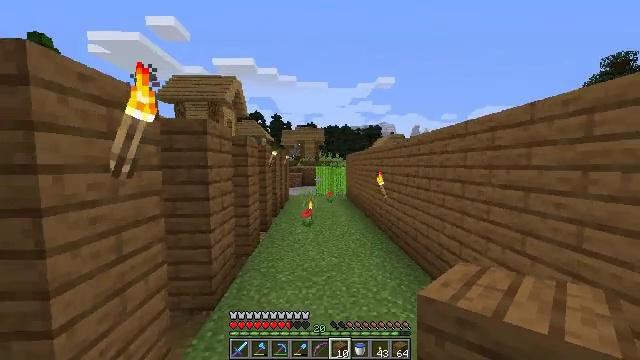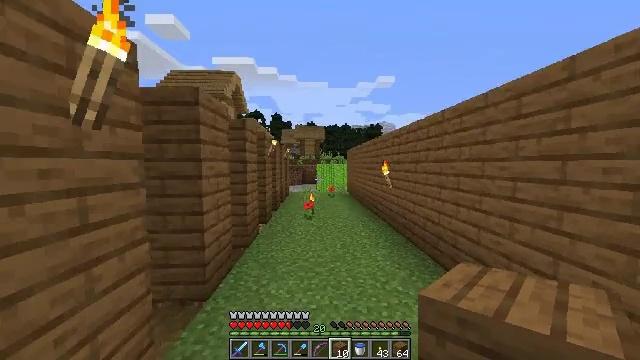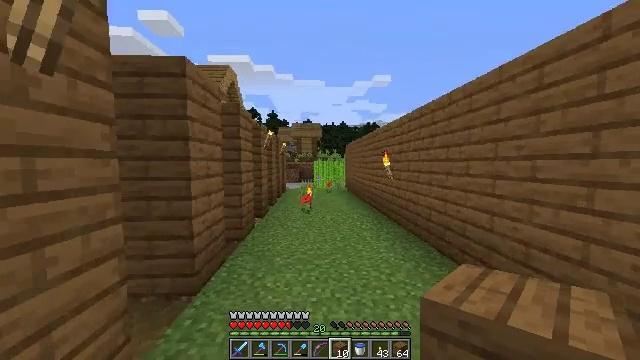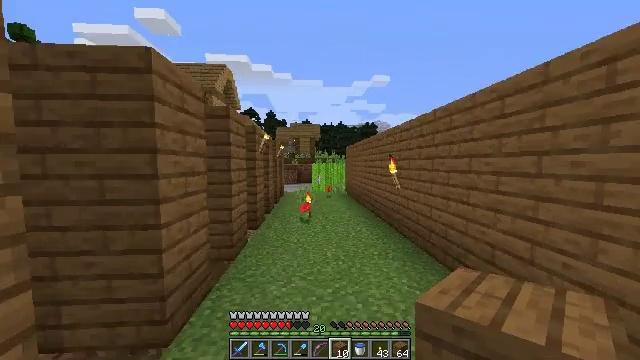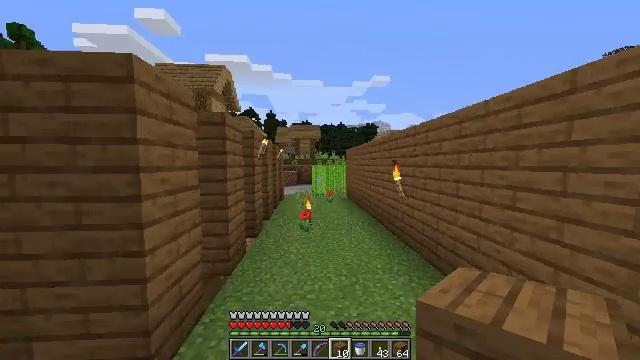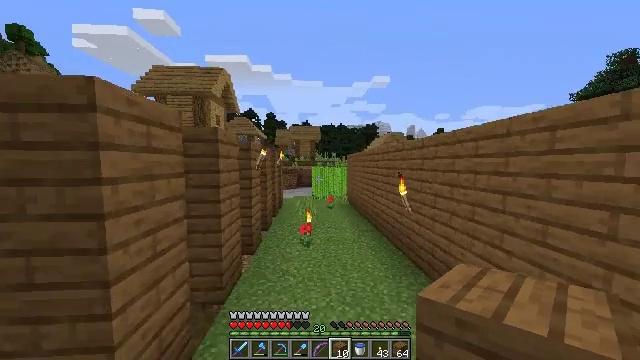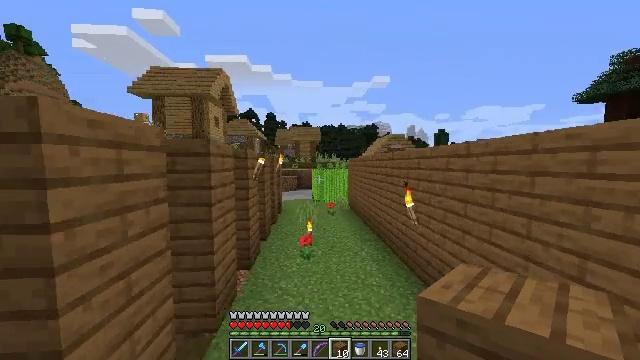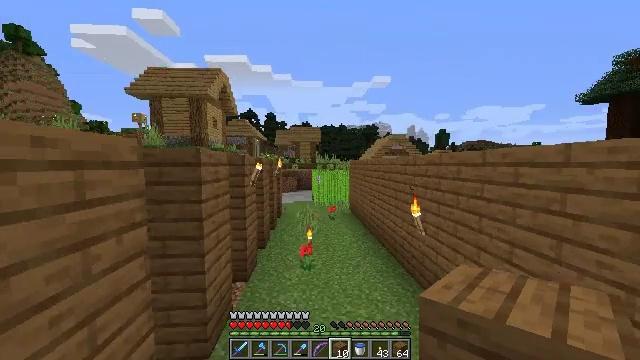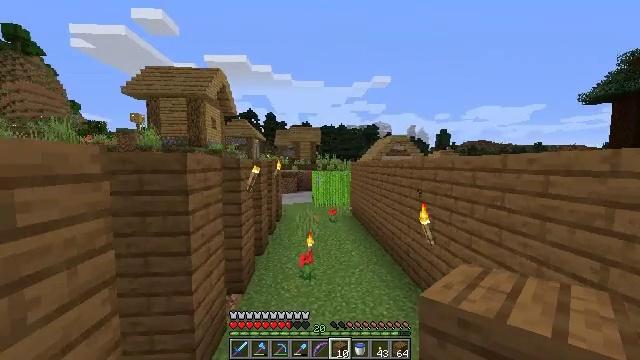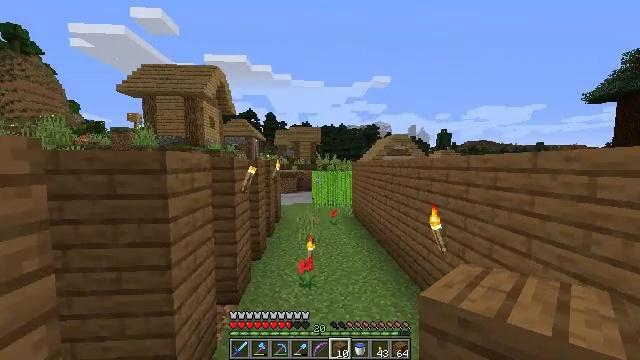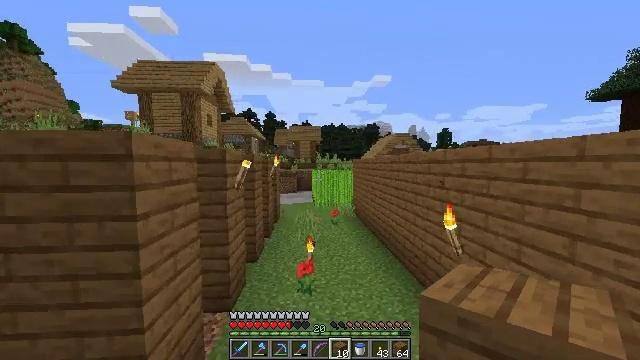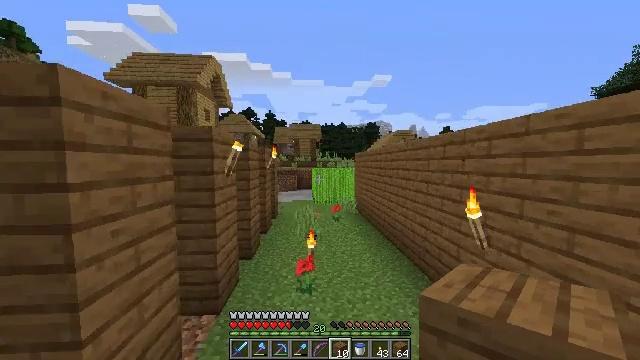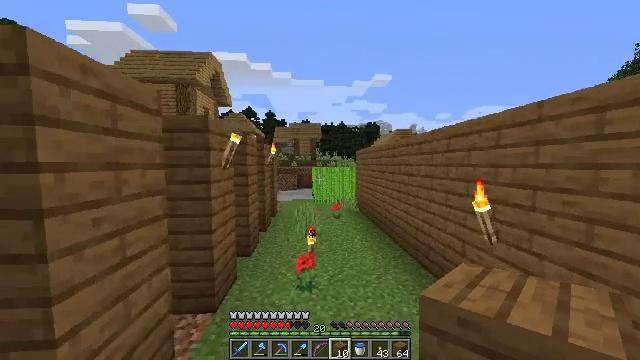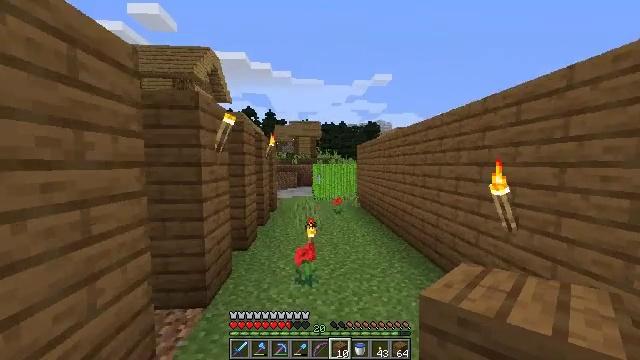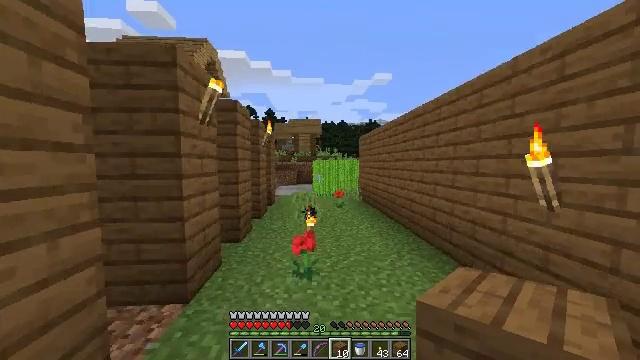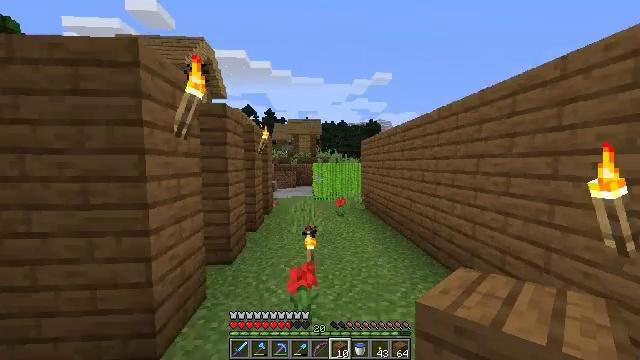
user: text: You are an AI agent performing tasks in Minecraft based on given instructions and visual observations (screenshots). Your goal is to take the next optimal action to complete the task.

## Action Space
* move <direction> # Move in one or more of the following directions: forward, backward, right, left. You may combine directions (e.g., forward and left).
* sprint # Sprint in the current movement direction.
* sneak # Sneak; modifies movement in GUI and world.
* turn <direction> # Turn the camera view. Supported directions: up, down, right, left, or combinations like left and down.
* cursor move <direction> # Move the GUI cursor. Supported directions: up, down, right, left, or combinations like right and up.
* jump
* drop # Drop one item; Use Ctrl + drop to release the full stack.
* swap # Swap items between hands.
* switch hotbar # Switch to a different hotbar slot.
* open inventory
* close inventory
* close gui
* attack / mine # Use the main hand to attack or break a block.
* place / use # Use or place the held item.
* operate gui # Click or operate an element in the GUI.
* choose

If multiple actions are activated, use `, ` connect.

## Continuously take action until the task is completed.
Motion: motion action
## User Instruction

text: Obtain a spruce trapdoor by crafting with spruce planks.
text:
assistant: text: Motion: move forward, sprint, jump
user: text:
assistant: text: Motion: move forward, sprint, jump
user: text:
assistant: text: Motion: move forward, sprint, jump
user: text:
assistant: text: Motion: move forward, sprint, jump
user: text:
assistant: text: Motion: move forward, sprint, jump
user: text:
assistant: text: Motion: move forward, sprint, jump
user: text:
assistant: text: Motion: move forward, sprint, jump
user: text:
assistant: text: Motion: move forward, sprint, jump
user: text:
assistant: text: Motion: move forward, sprint, jump
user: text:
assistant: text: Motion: move forward, sprint, jump
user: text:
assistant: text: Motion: move forward, sprint, jump
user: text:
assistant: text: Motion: move forward, sprint, jump
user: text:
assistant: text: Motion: move forward, sprint, jump
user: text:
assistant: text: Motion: move forward, sprint, jump
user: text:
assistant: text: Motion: move forward, sprint, jump
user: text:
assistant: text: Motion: move forward, sprint, jump
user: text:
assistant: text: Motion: move forward, sprint, turn right and down, jump
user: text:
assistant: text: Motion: move forward, sprint, jump
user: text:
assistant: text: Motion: move forward, sprint, turn right, jump
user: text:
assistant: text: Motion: move forward, sprint, jump
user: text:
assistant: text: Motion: move forward, sprint, jump
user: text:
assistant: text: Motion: move forward, sprint, jump
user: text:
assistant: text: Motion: move forward, sprint, jump
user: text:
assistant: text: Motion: move forward, sprint, jump
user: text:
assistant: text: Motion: move forward, sprint, jump
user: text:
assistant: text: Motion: move forward, sprint, turn left and down, jump
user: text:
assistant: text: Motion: move forward, sprint, turn right and up, jump
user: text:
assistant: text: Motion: move forward, sprint, jump
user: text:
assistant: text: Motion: move forward, sprint, turn right and up, jump
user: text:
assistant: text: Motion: move forward, sprint, turn right and up, jump